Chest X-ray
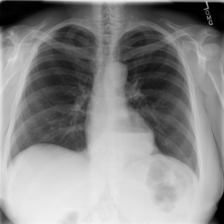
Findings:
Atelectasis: negative
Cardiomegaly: negative
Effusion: negative
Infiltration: negative
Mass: negative
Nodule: negative
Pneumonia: negative
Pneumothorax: negative
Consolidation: negative
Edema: negative
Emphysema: negative
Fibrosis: negative
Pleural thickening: negative
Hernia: positive